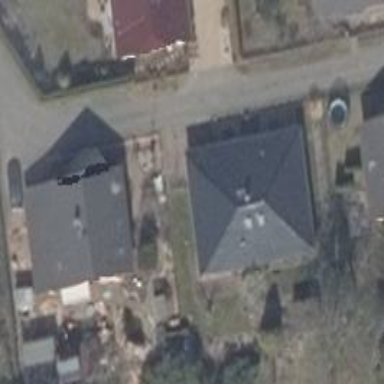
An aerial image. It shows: Detached building with hipped roof. The roof orientation is along with grey color.